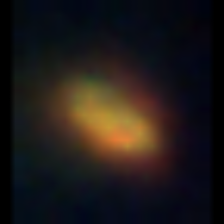
Taxon: NanoPlankton
Group: Other